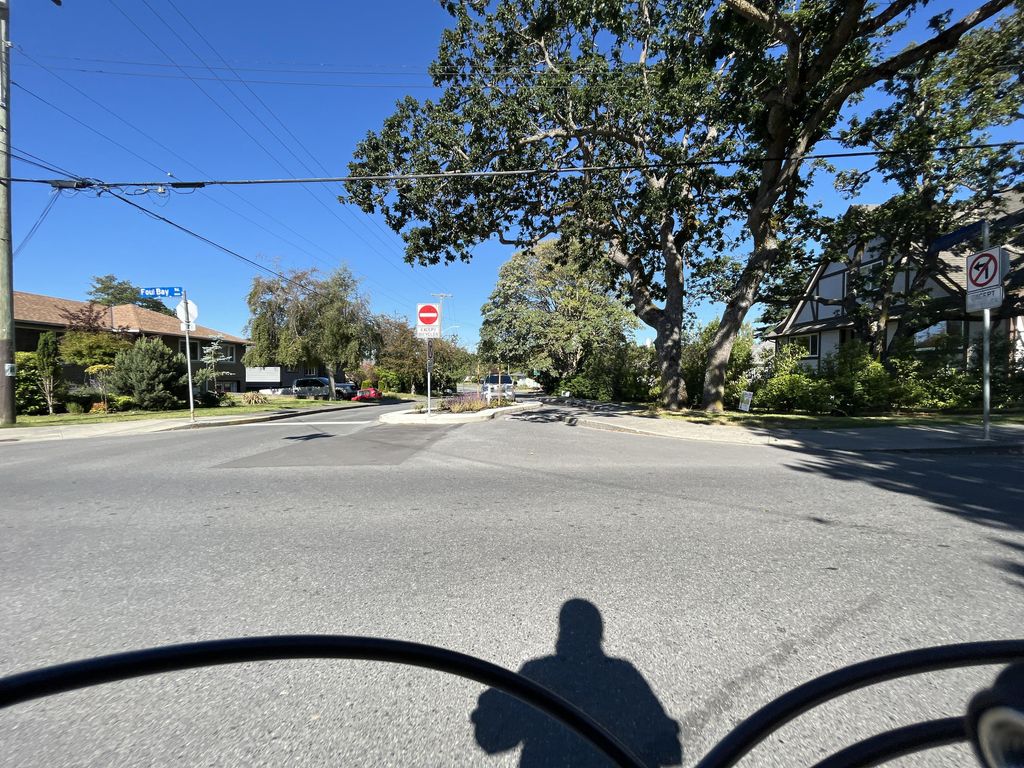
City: victoria